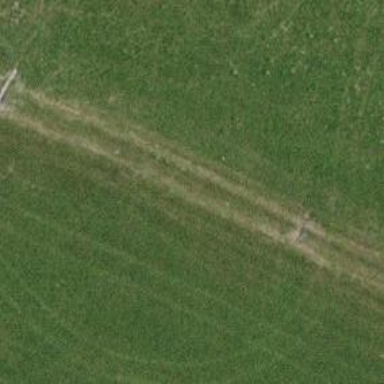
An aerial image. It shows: Track with grade 4 track type.